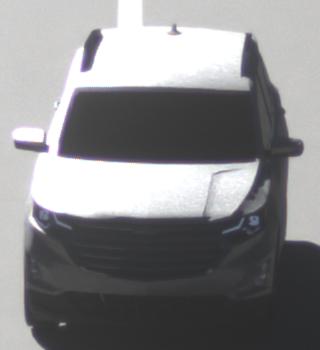
Make: Chevrolet
Model: Equinox
Detailed model: Gen. 2
Model produced from: 2015
Model produced until: 2017
Doors: 5
Color: white
Road condition: dry road
Daytime: morning or afternoon
Contrast: high contrast